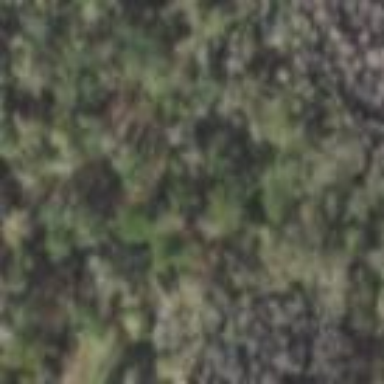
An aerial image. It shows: Mixed woodland with various types of leaves.